Interaction volume radius: 10 \u00c5
Interaction volume height: 10 \u00c5
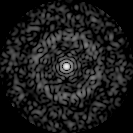
Disorder parameter: 0.8101